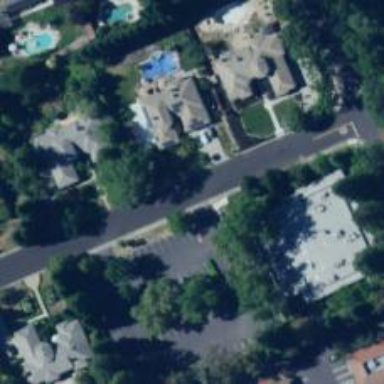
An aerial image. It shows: Residential road.